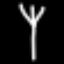
Label: fork